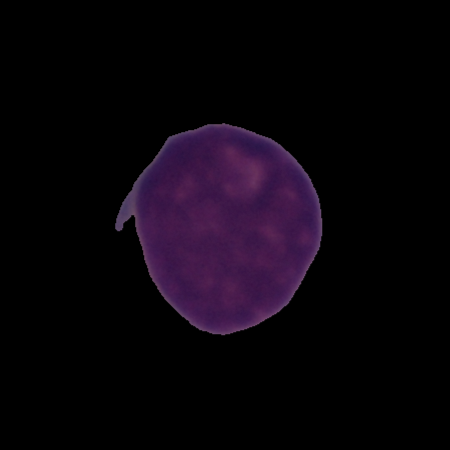
Label: healthy